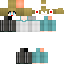
A male human skin with medium skin, wearing brown long hair dressed in a blue hoodie and black pants, featuring a closed mouth.